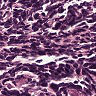
Metastatic tissue present: no